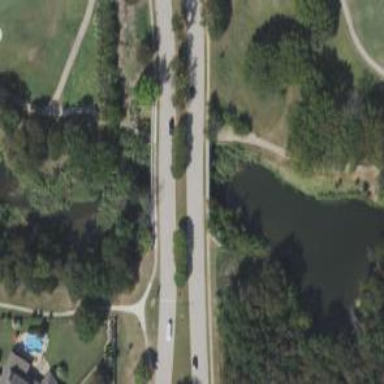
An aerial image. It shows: Secondary road with bridge and separate sidewalks.